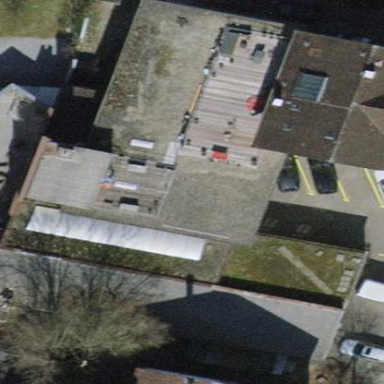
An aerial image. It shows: Flat-roofed building.